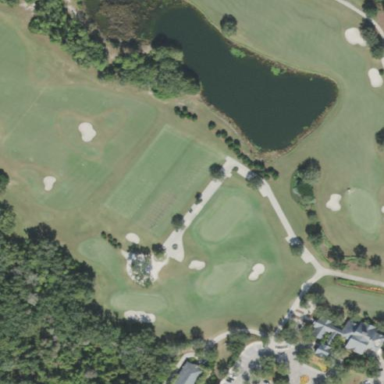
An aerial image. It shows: Grassy area used as driving range for golf.